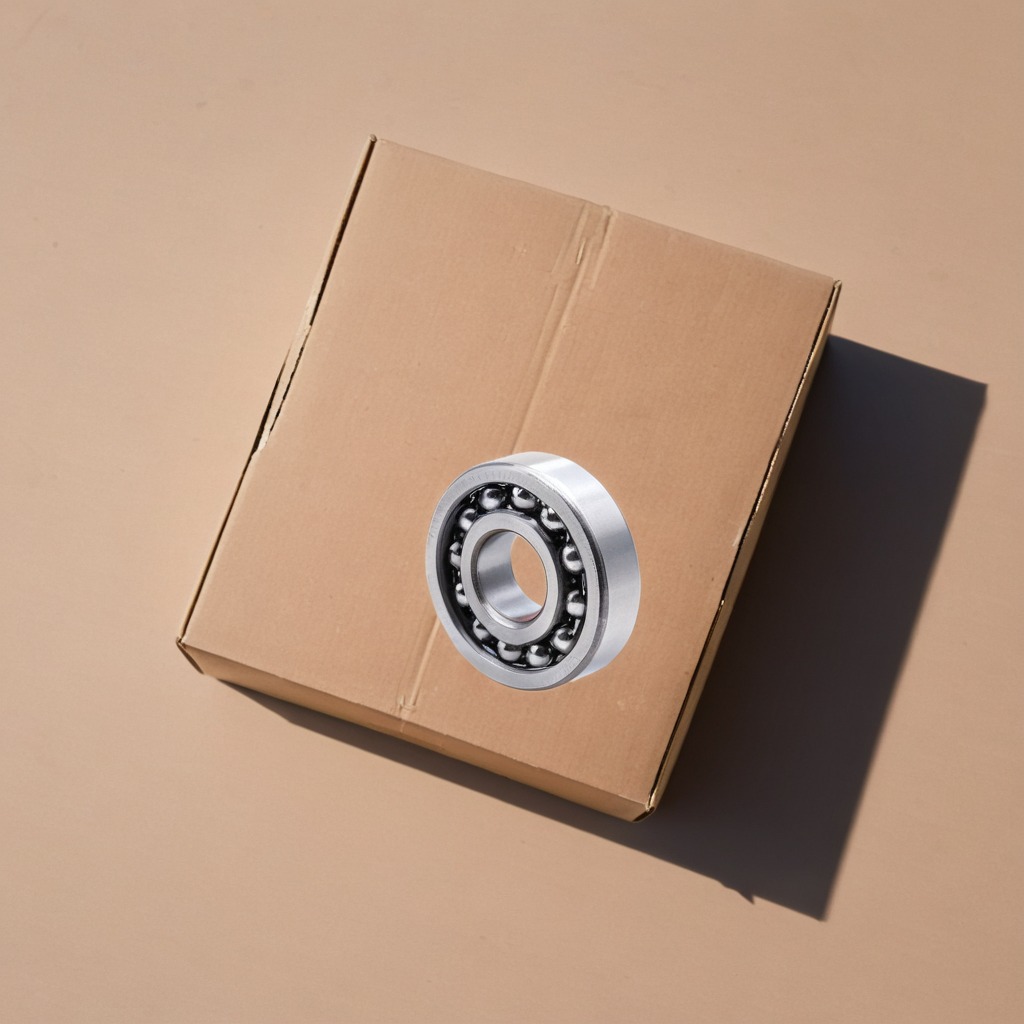
A metal ball bearing is lying on the cardboard box surface in an outdoor workshop during daytime bright natural light soft shadows slightly creased but